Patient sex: M
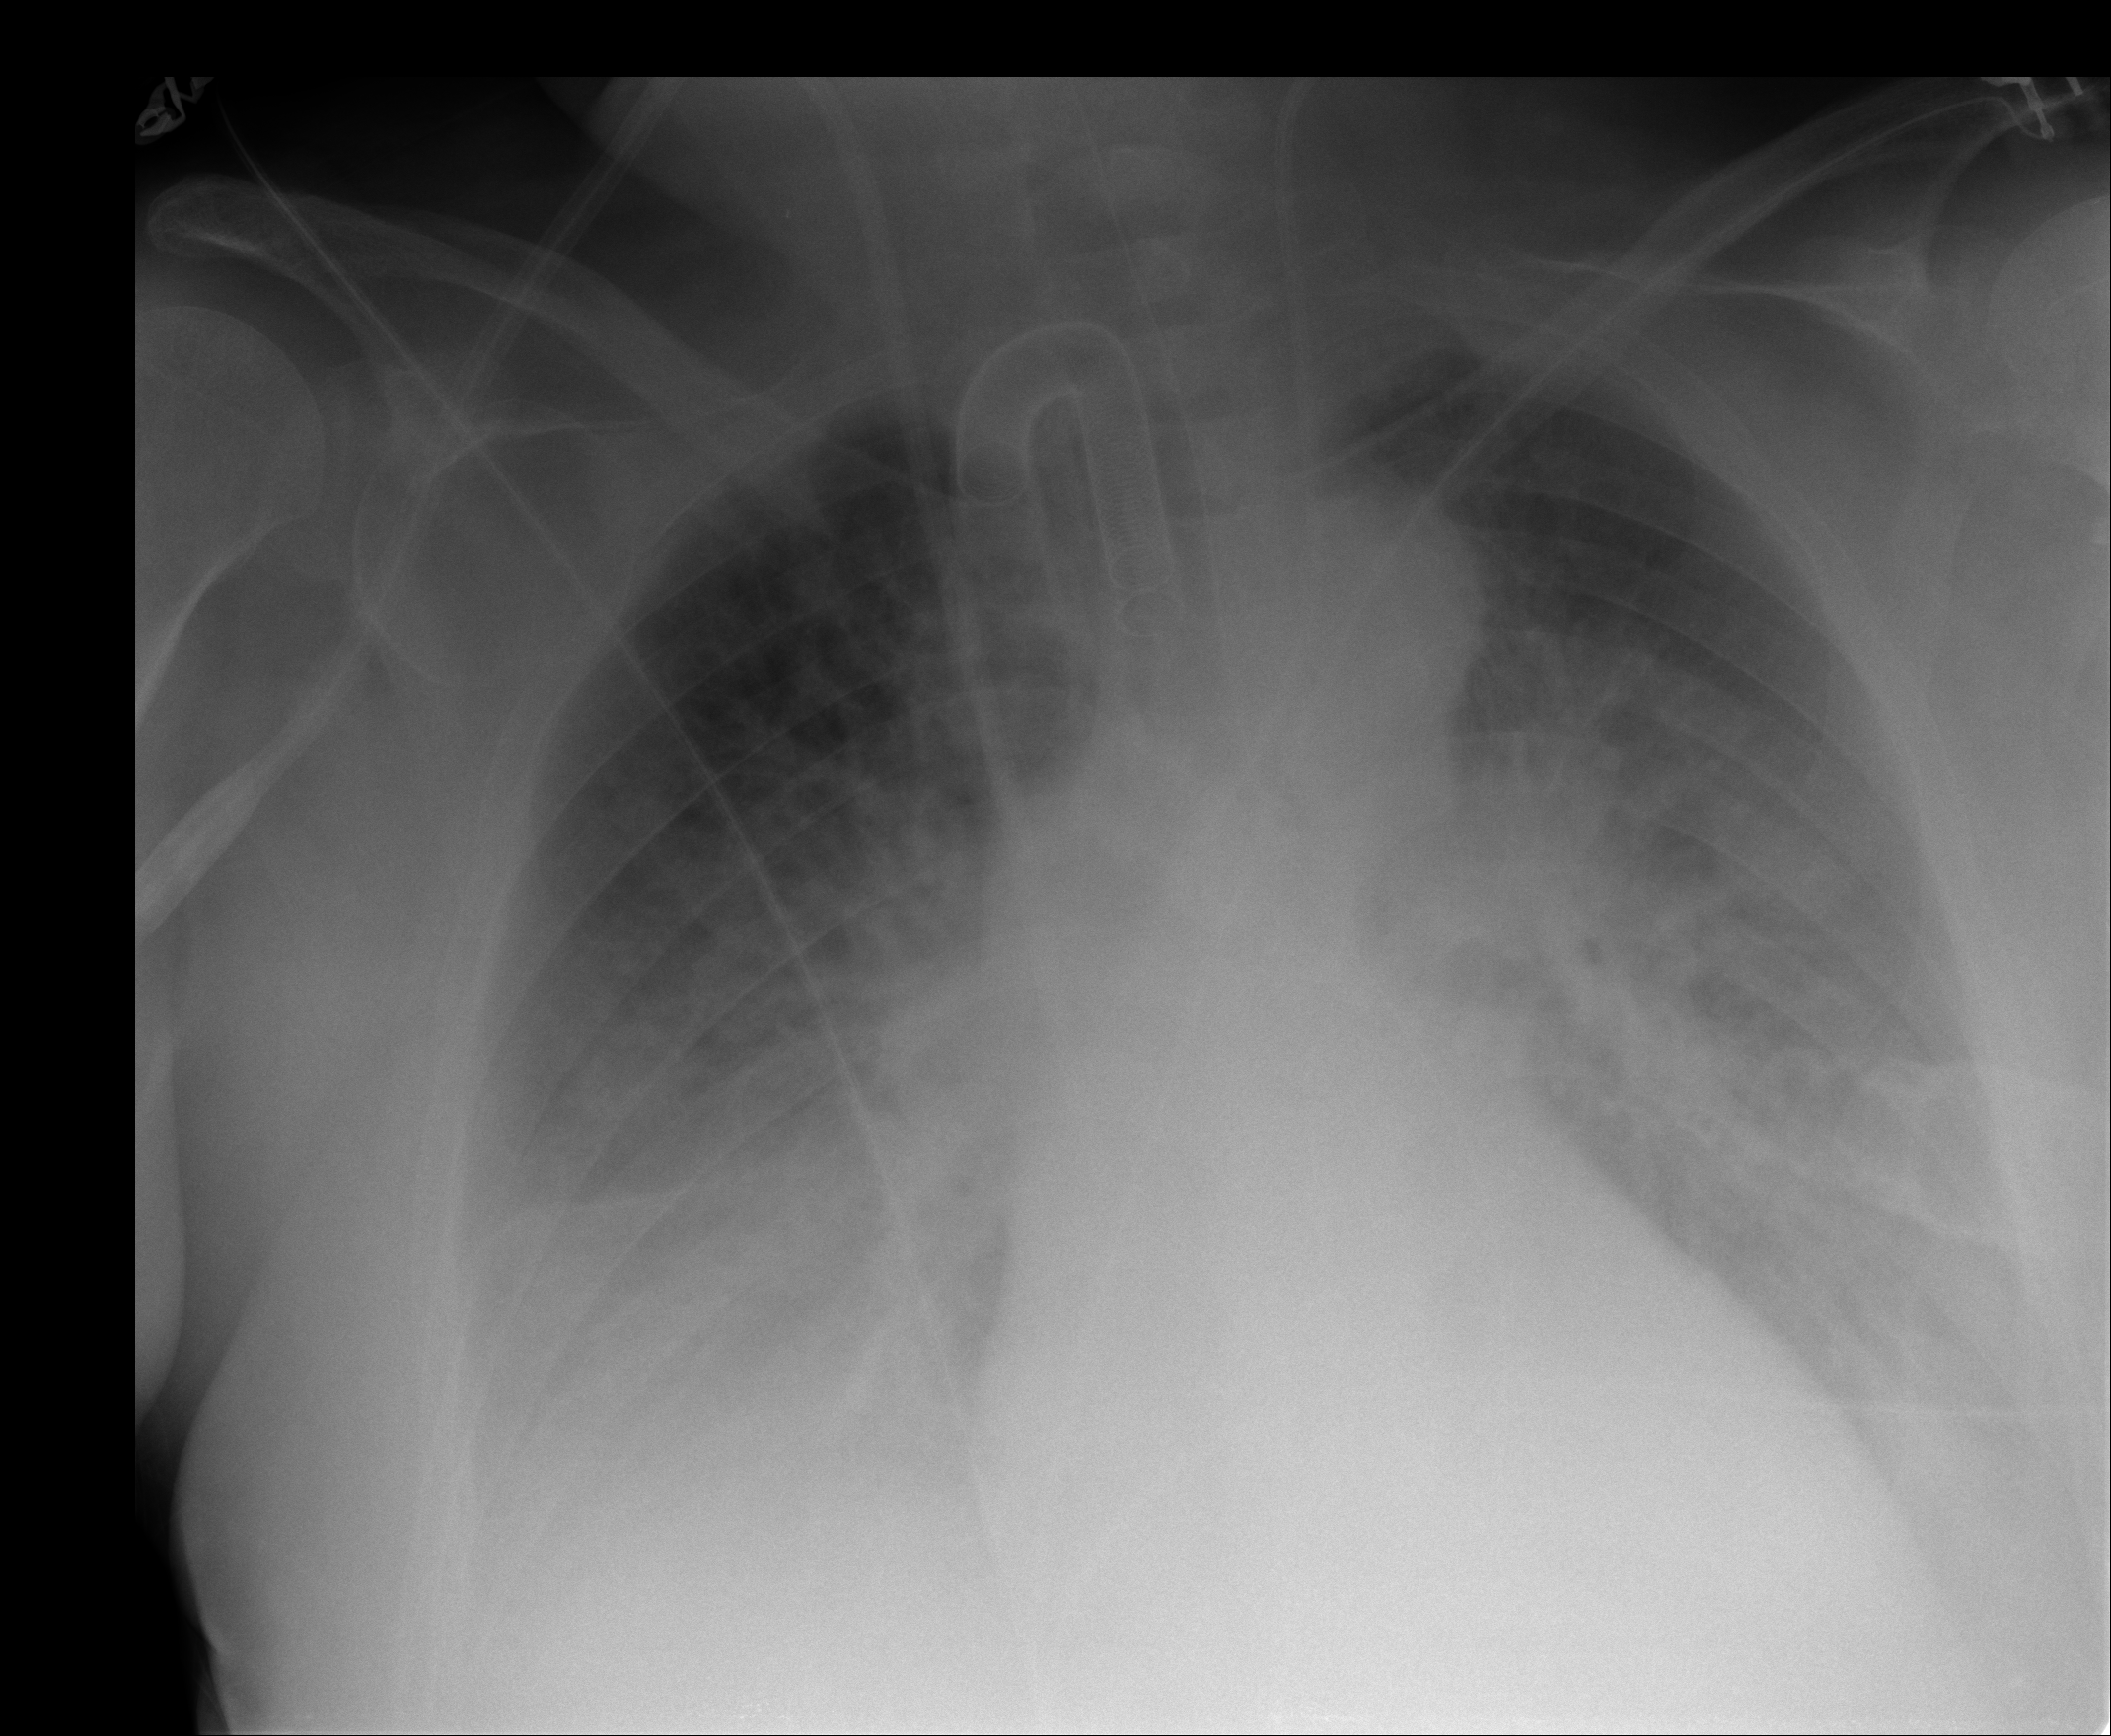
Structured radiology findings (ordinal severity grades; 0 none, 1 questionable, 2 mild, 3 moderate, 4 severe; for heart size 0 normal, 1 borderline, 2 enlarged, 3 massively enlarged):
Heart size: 1
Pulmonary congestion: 3
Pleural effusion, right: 2
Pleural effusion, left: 2
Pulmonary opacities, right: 2
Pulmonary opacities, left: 2
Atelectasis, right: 2
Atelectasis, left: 2